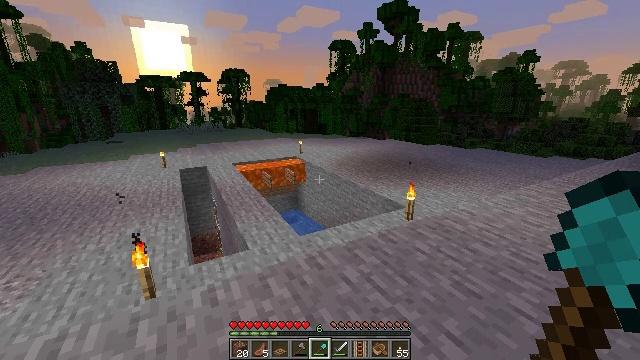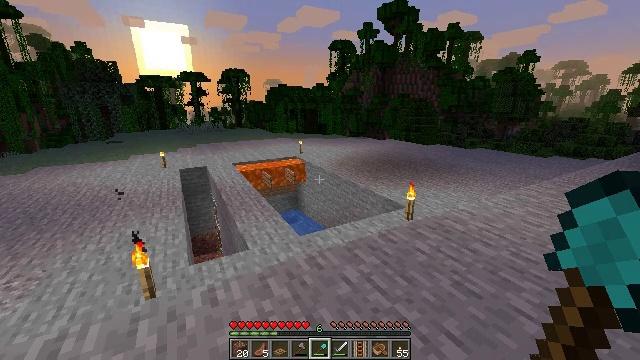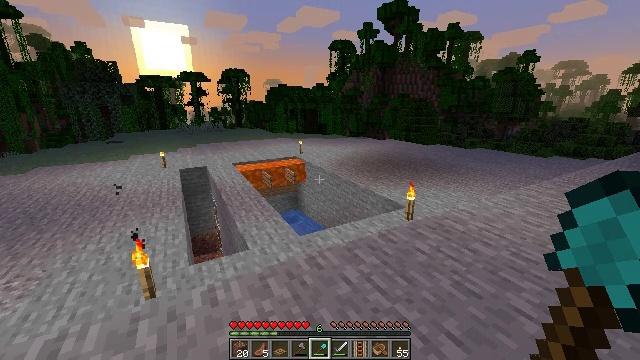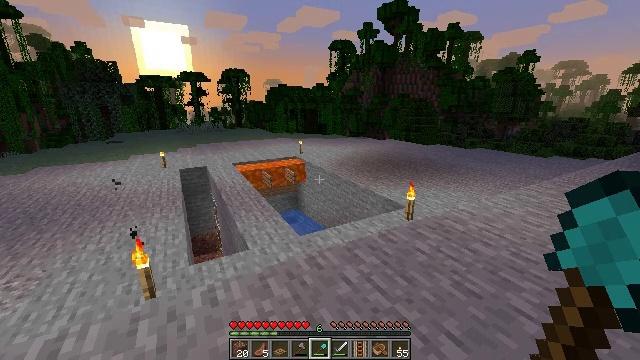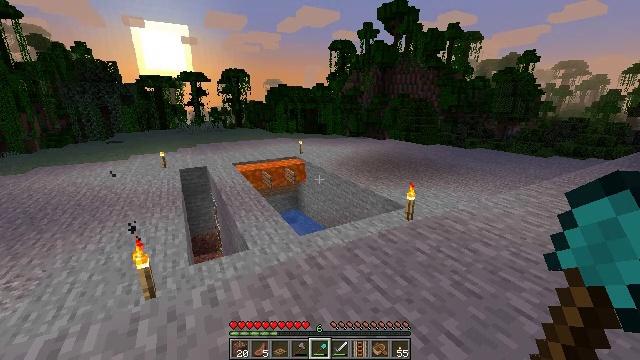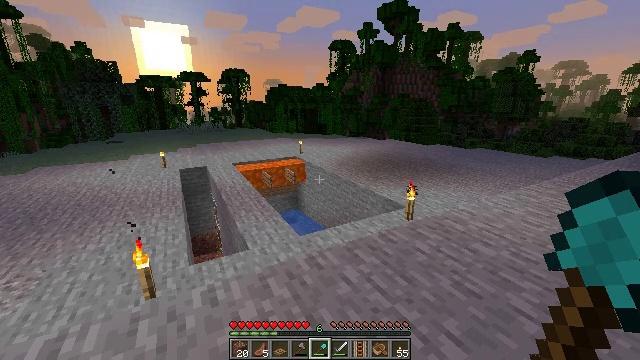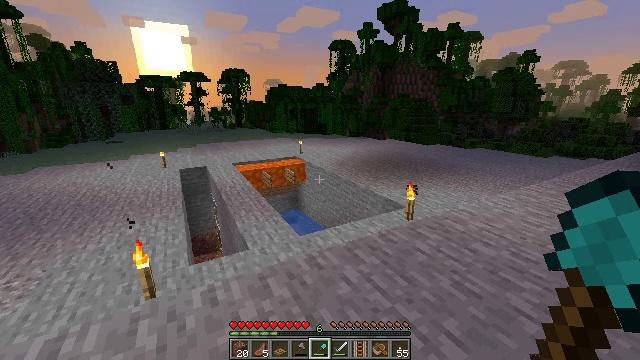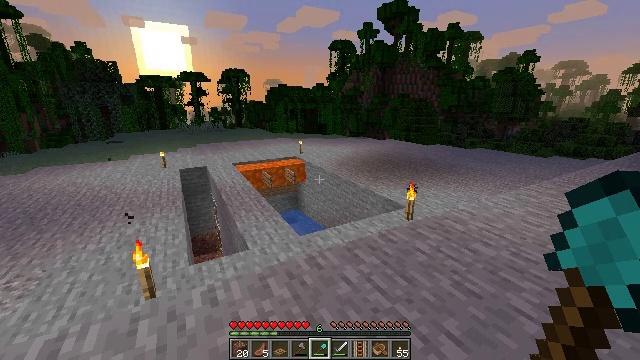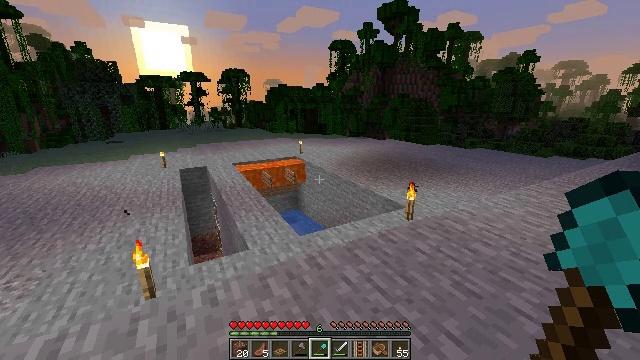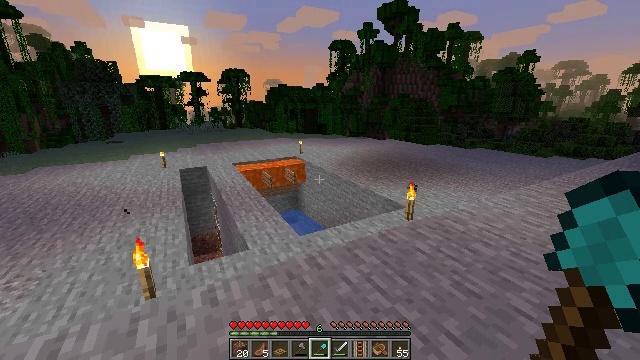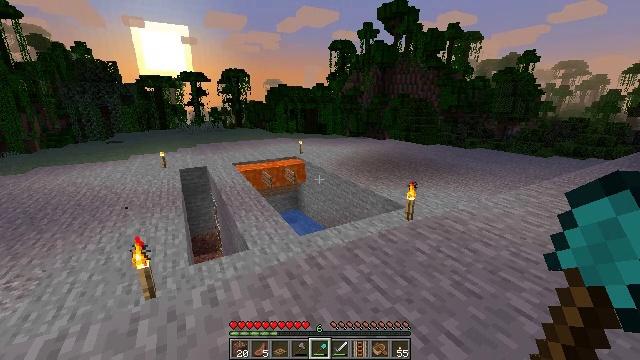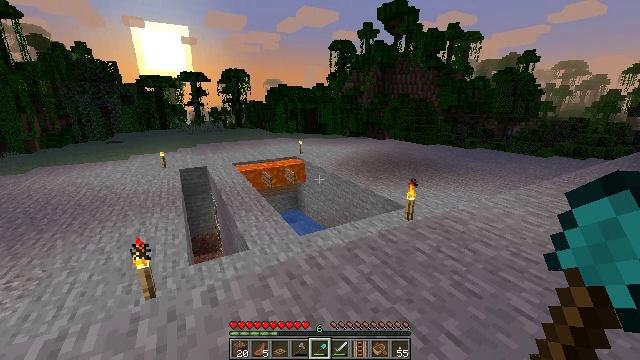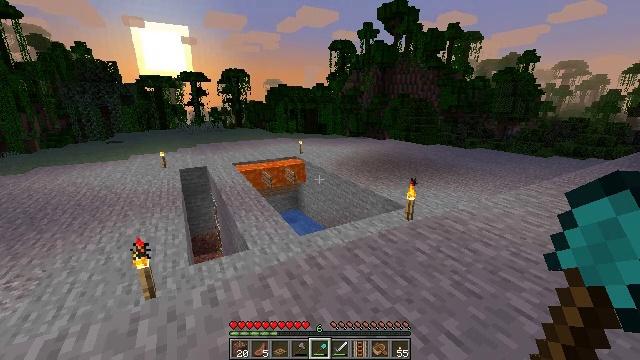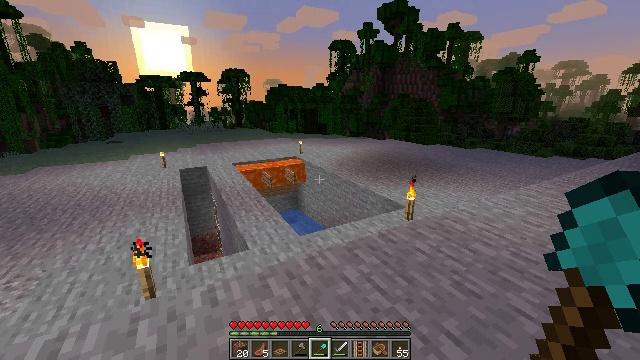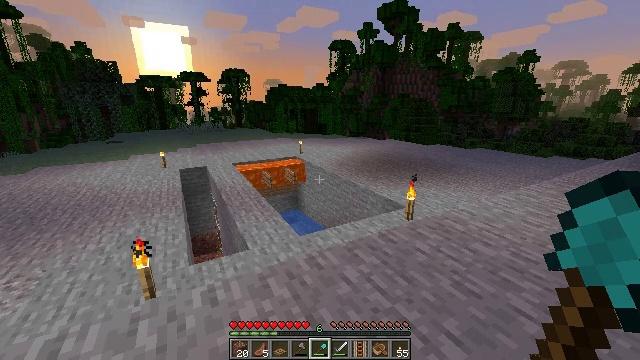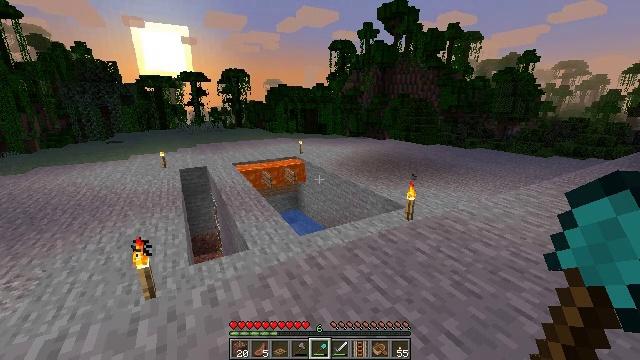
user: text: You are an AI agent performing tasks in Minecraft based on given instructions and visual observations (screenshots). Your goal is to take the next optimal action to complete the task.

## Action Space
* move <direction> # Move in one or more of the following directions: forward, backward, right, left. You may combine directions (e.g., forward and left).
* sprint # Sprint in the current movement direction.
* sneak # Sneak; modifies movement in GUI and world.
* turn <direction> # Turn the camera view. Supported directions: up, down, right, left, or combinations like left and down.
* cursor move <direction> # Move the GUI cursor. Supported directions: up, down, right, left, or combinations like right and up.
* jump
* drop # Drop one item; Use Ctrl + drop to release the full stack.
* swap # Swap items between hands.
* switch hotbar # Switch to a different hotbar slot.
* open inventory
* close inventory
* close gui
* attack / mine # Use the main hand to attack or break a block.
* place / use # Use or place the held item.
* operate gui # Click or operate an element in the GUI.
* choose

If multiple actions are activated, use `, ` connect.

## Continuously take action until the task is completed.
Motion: motion action
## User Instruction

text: Collect the poppy by clicking on it.
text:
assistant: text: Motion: no_op
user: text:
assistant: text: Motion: no_op
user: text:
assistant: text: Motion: no_op
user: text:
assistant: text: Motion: no_op
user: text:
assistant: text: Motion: no_op
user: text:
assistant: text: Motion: no_op
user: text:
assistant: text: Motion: no_op
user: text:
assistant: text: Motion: no_op
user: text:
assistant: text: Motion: no_op
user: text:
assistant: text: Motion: no_op
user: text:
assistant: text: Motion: no_op
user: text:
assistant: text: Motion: no_op
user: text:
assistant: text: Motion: no_op
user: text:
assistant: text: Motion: no_op
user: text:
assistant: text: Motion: no_op
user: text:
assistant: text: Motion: no_op
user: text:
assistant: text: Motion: no_op
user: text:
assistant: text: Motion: no_op
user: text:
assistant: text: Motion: no_op
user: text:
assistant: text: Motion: no_op
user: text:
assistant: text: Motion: no_op
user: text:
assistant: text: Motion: no_op
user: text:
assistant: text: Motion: no_op
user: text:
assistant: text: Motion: no_op
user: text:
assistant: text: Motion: no_op
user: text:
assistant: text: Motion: no_op
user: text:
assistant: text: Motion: no_op
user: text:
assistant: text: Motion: no_op
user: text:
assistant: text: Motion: no_op
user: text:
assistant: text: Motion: no_op